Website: bh-photo
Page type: address-validator
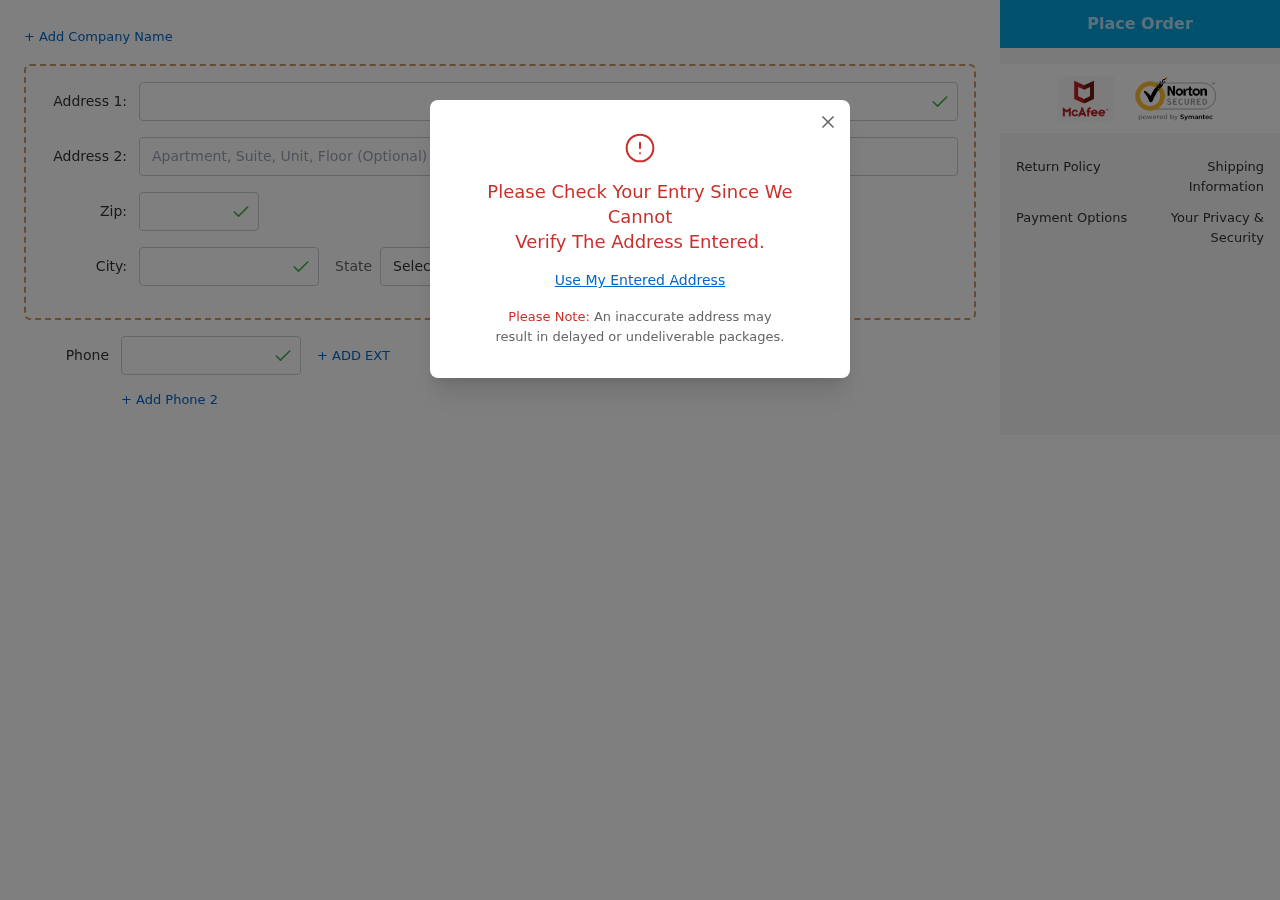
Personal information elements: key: PII_CITY
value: Robinsontown
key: PII_PHONE
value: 7458308931
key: PII_POSTCODE
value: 69808
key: PII_STATE_ABBR
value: NH
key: PII_STREET
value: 2642 Jones Road